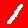
Digit: 1